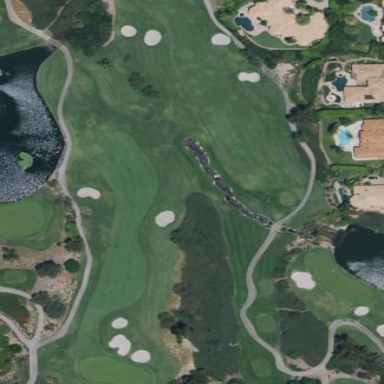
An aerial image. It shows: Water hazard on golf course.